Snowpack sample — Loveland Pass, Silver Plume, Colorado, USA (2/11/26, 12:00 PM MST)
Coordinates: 39.663, -105.886
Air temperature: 35 °F
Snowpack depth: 82 cm
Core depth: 30 cm
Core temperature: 28.4 °F
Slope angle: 13°, slope face: 12°
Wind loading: high
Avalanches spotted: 1
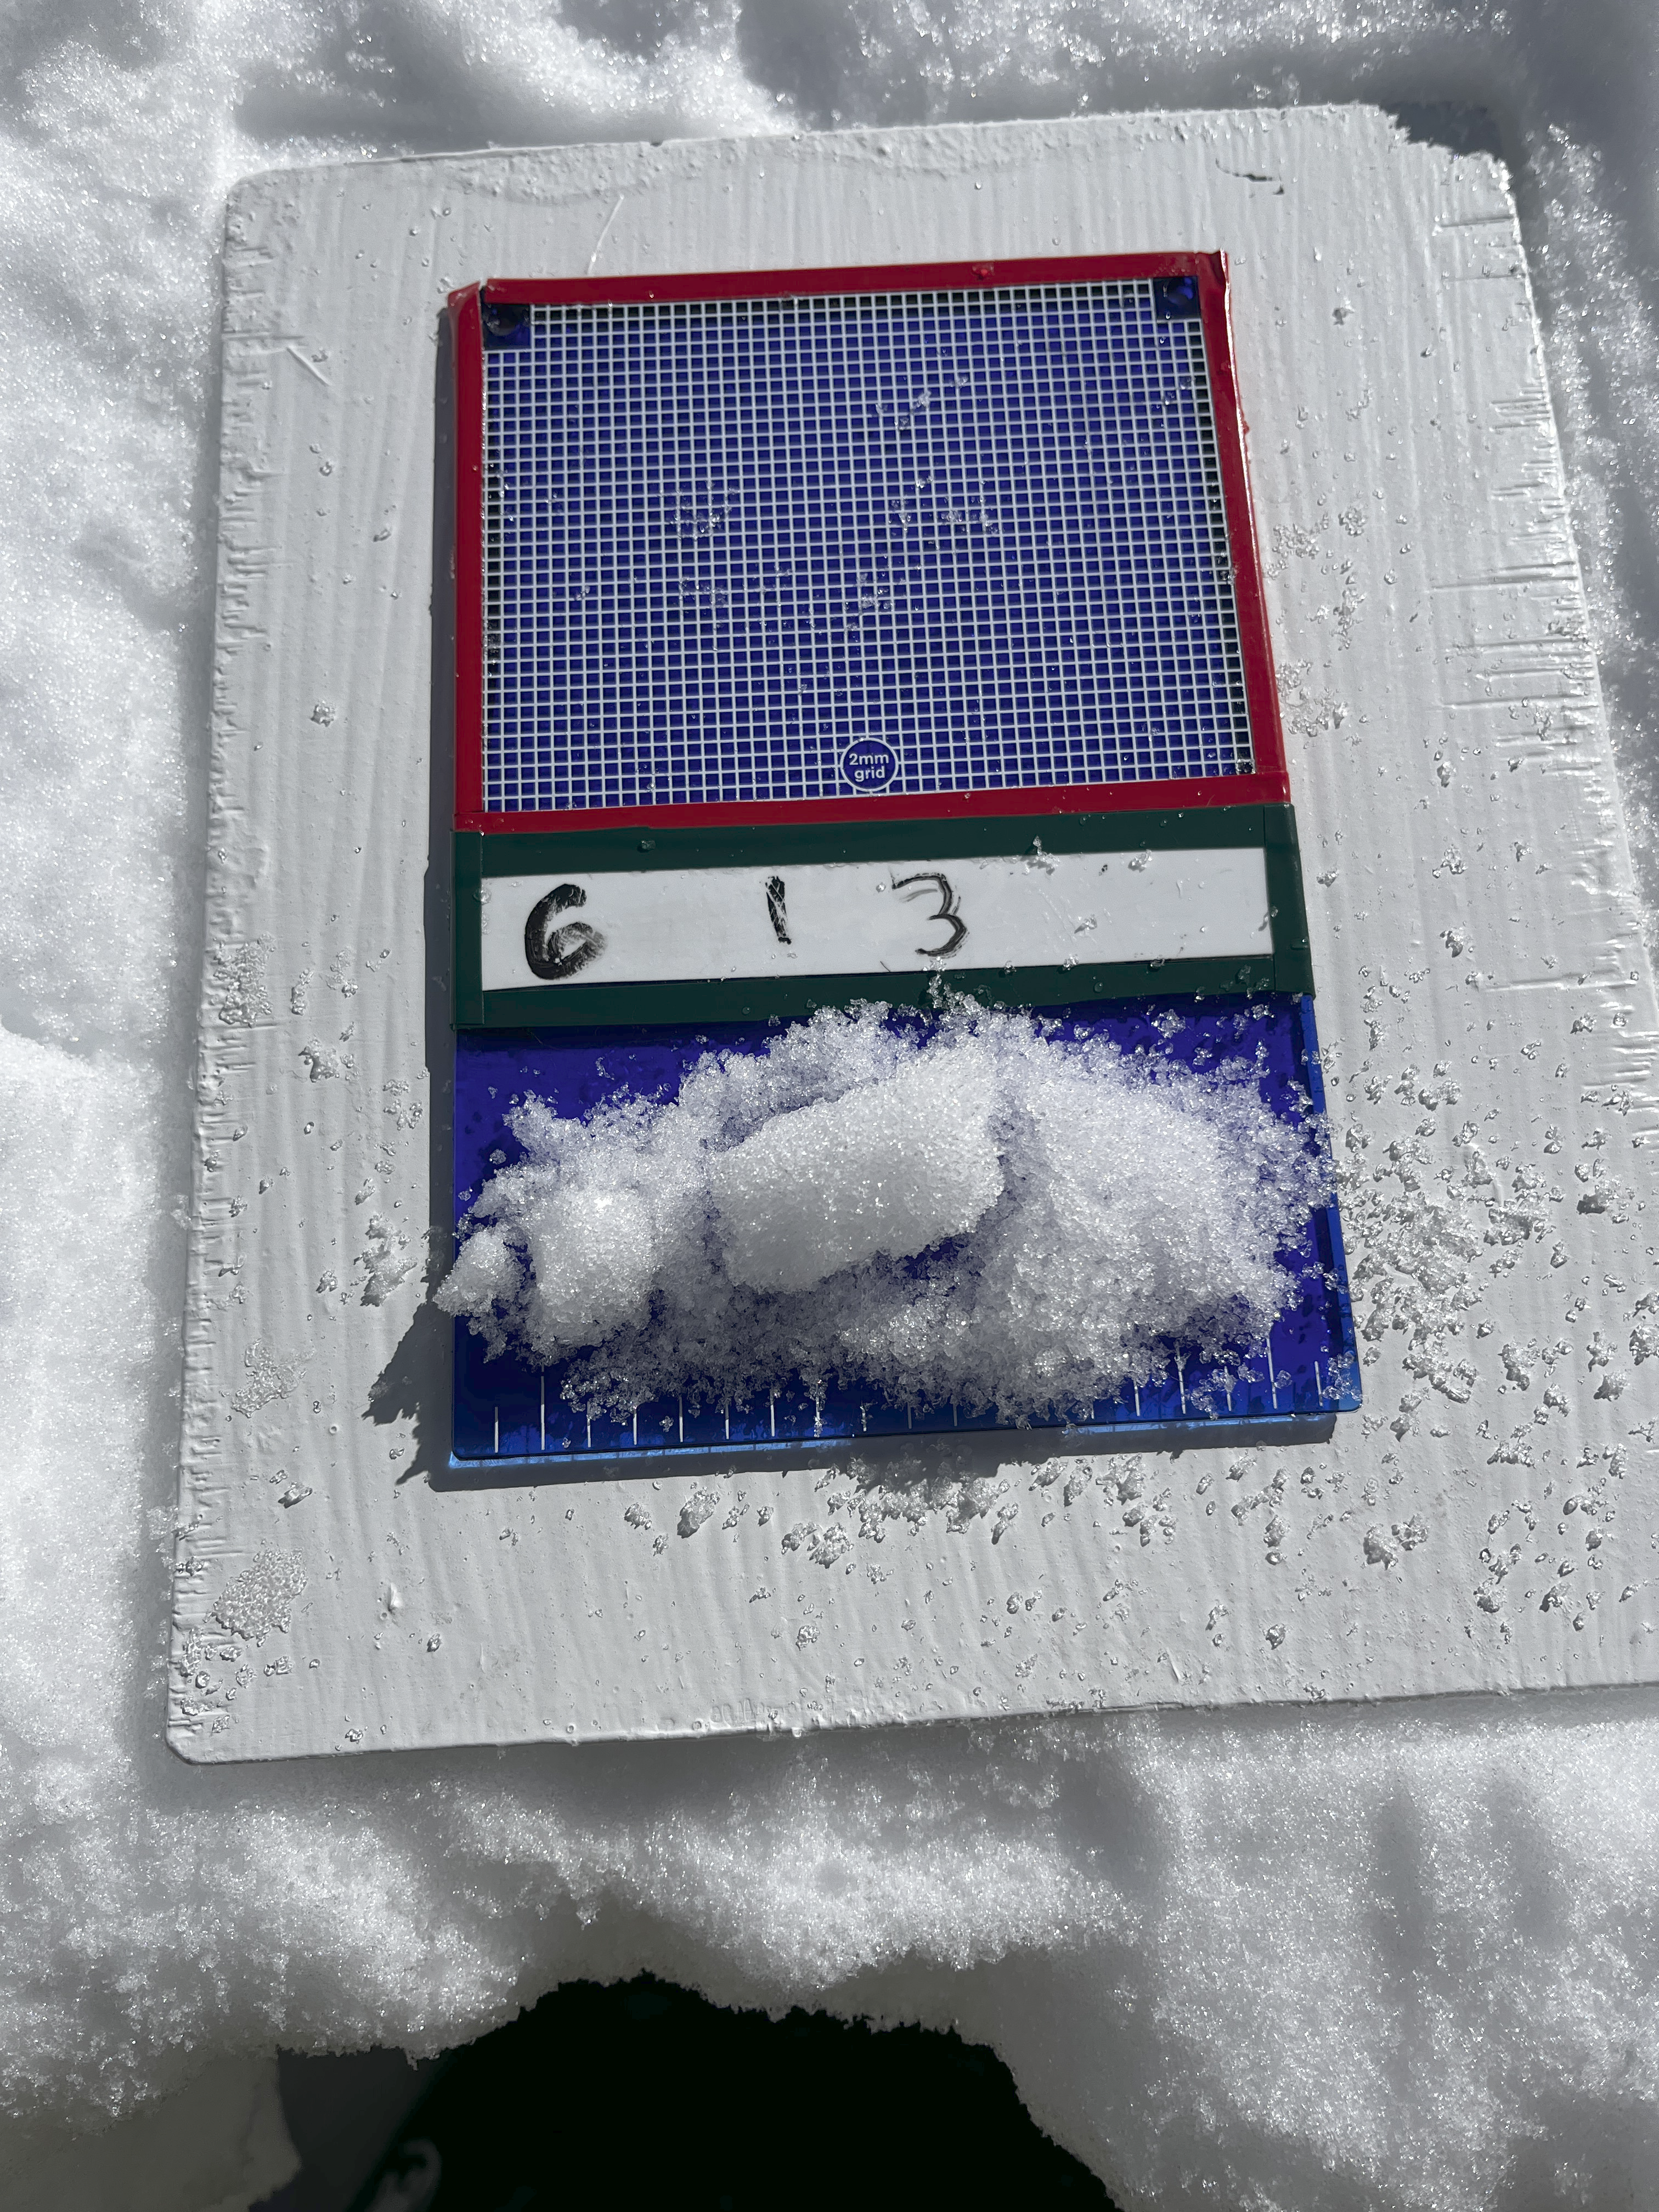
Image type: crystal_card
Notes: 1 small avalanche spotted on the north side of the bowl, lots of wind loading